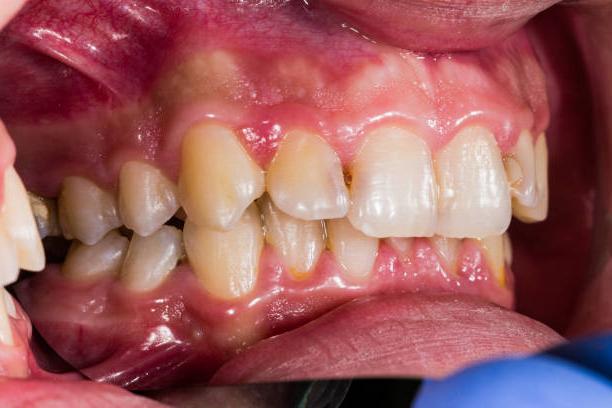
Condition: Gingivitis